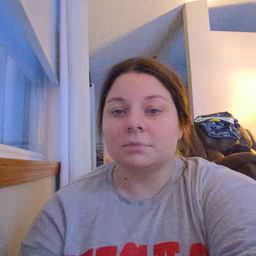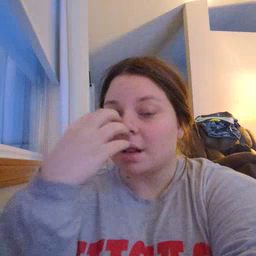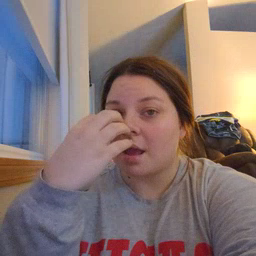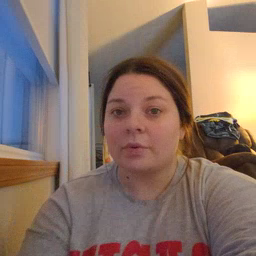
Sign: clown